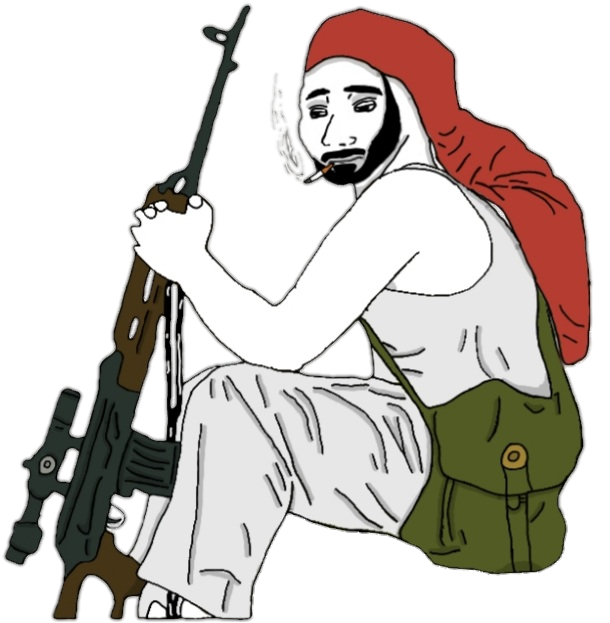
Label: 5_Doomer